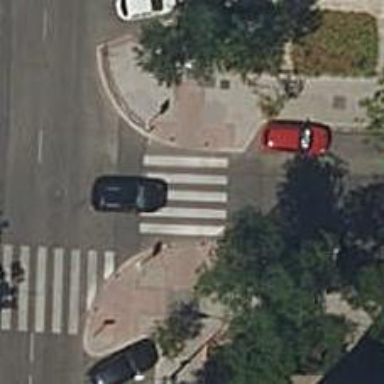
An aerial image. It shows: Marked road crossing.